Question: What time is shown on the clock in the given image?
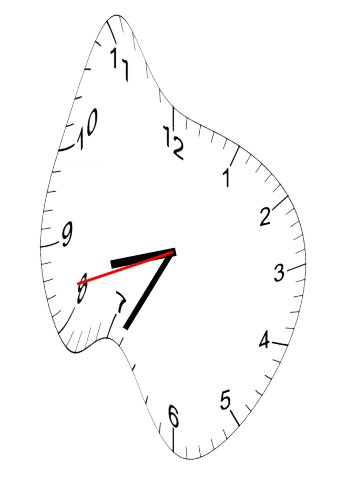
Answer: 08:34:42